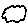
Label: cloud